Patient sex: M
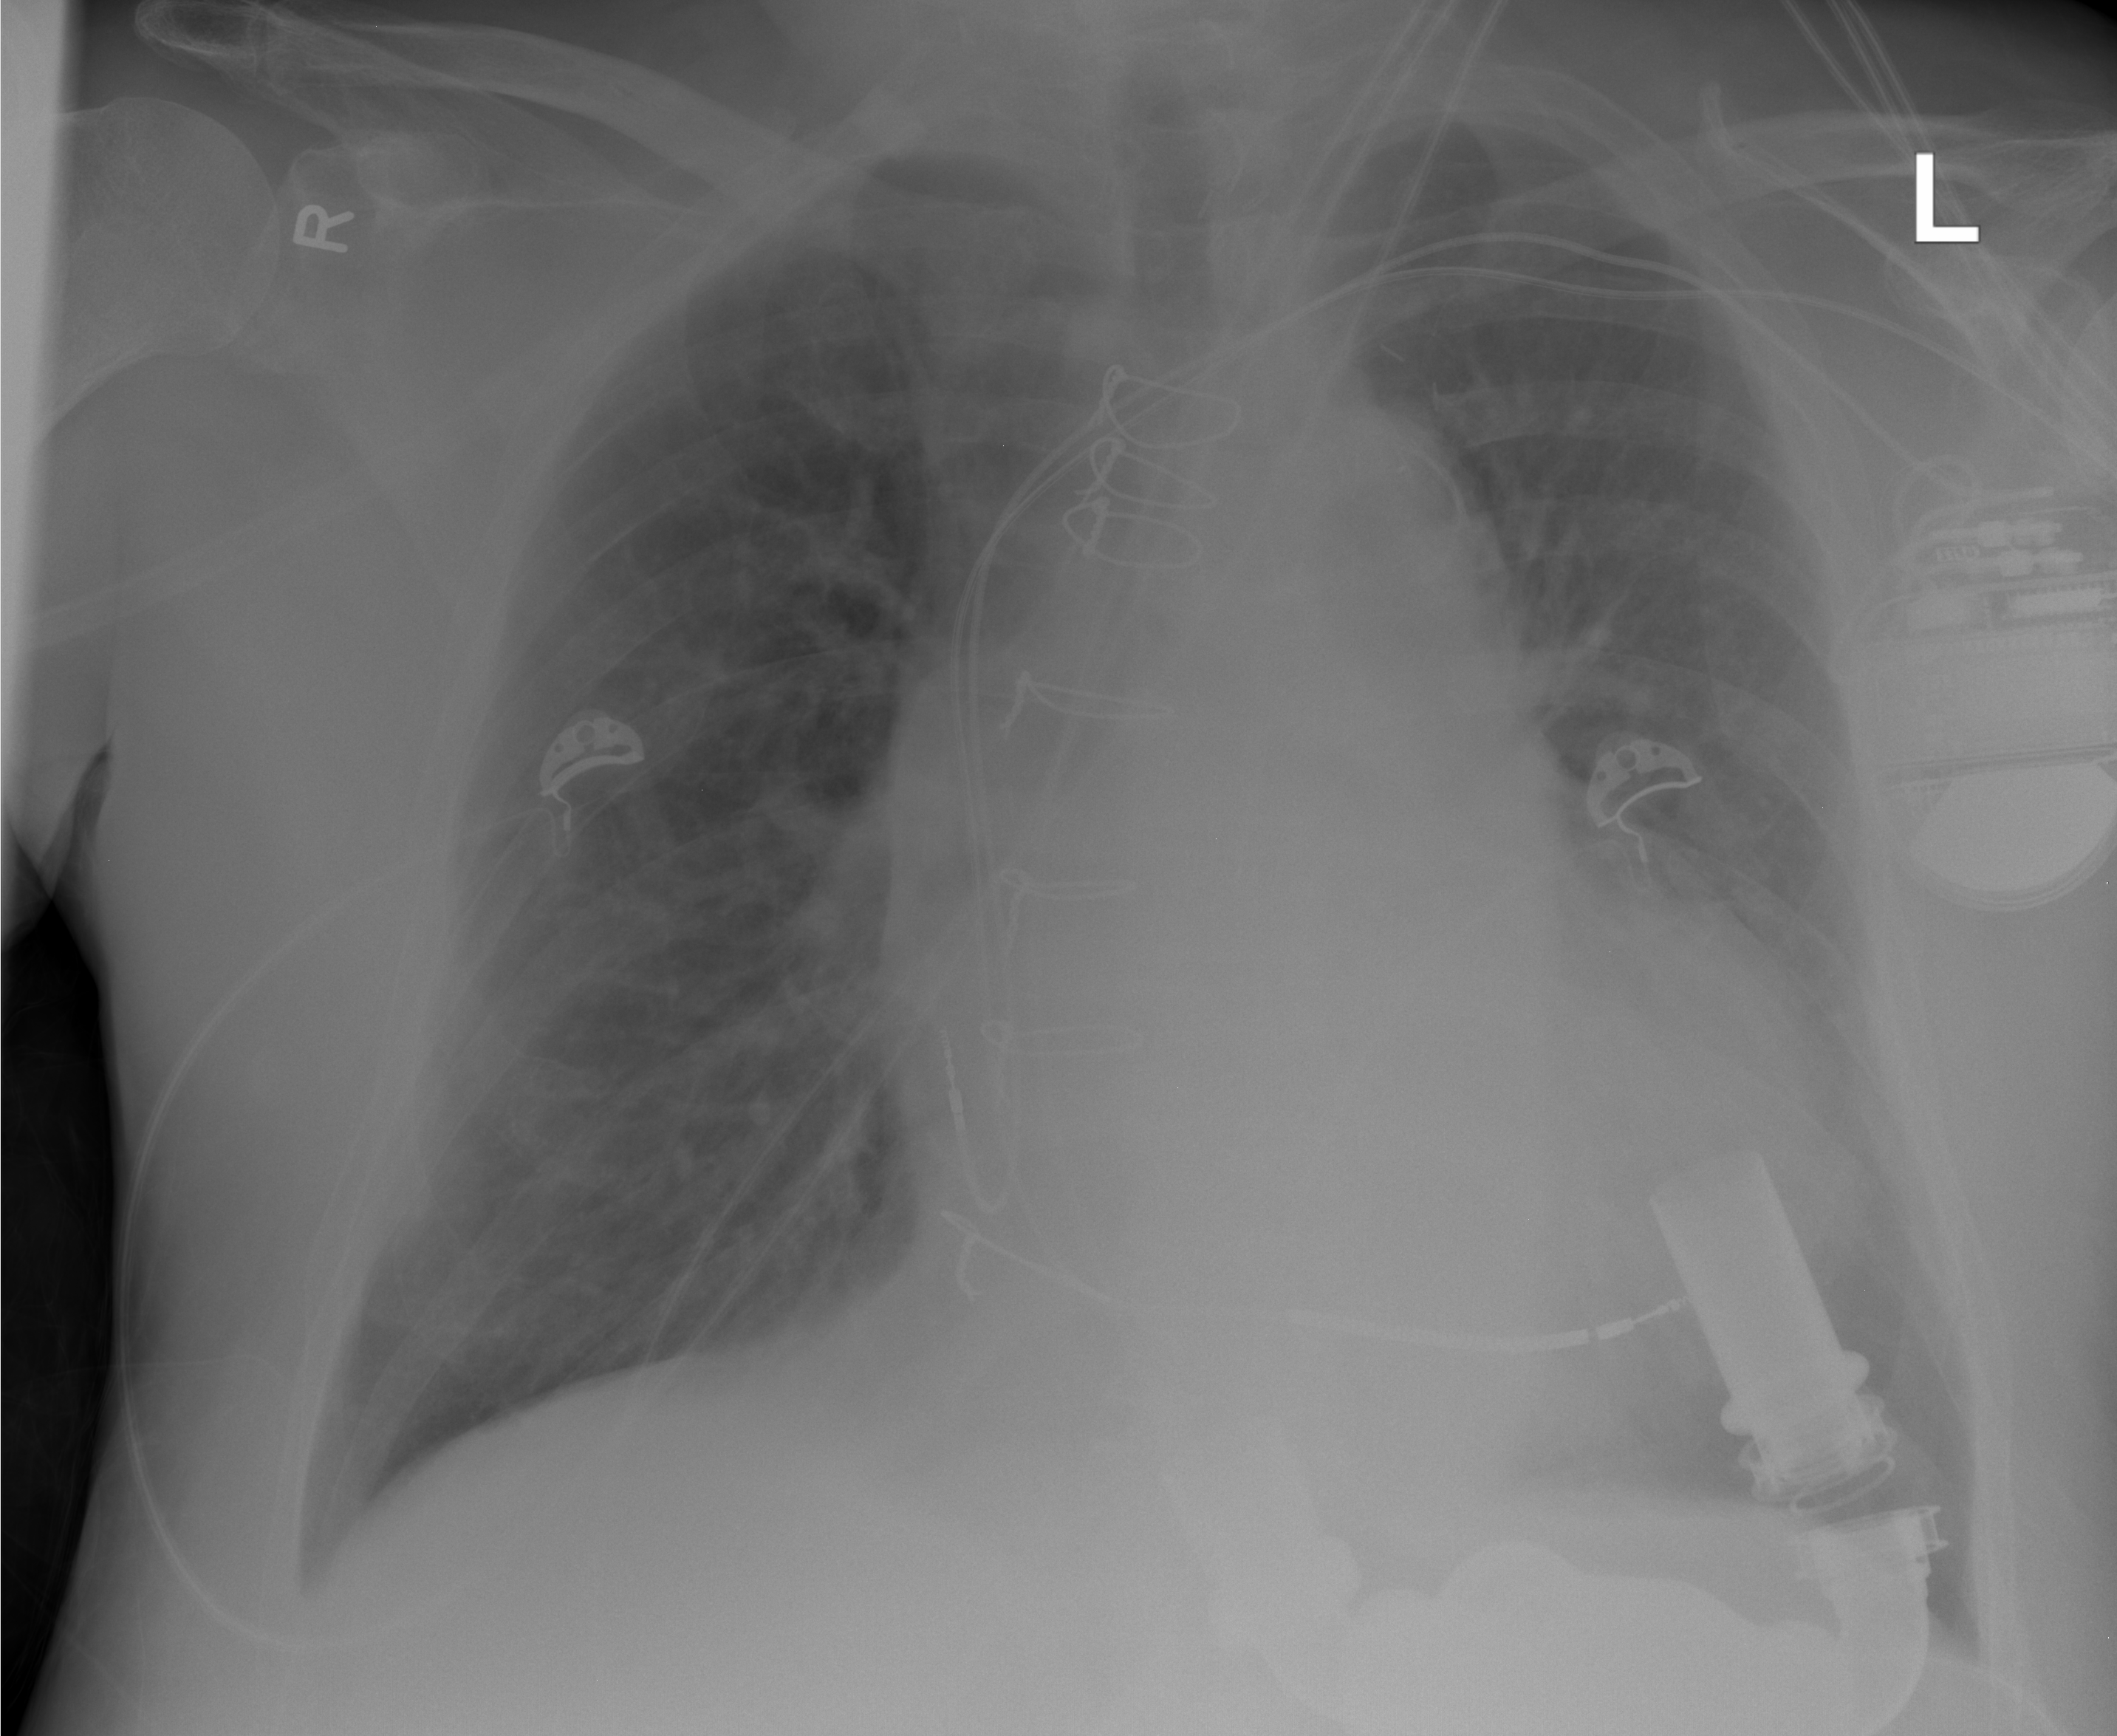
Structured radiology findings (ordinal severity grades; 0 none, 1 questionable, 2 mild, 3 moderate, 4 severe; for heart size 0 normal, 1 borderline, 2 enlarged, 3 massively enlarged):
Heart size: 2
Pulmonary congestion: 3
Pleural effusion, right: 0
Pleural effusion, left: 2
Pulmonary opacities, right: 2
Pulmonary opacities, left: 0
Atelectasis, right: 2
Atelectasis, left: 2